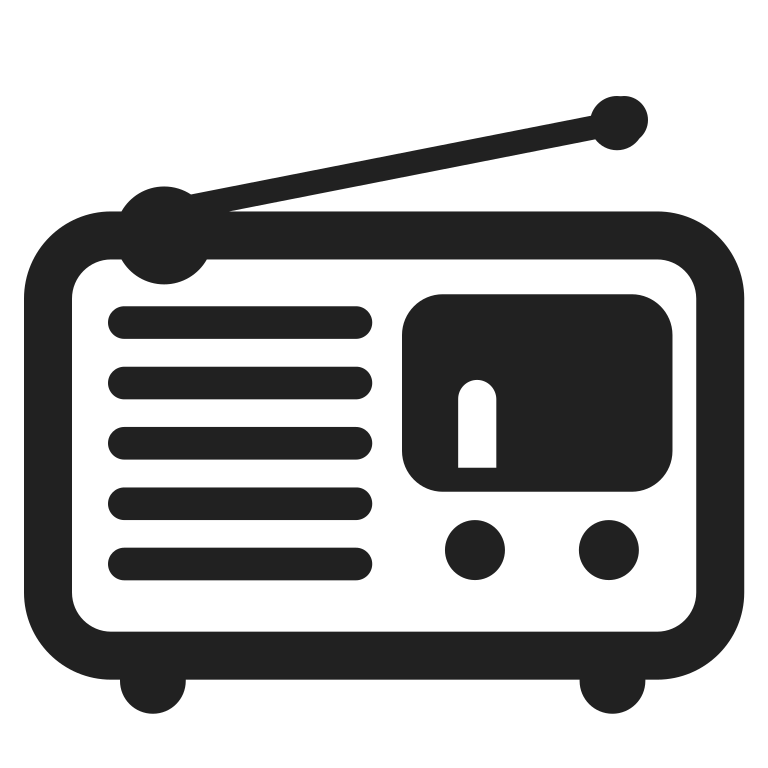
radio high contrast